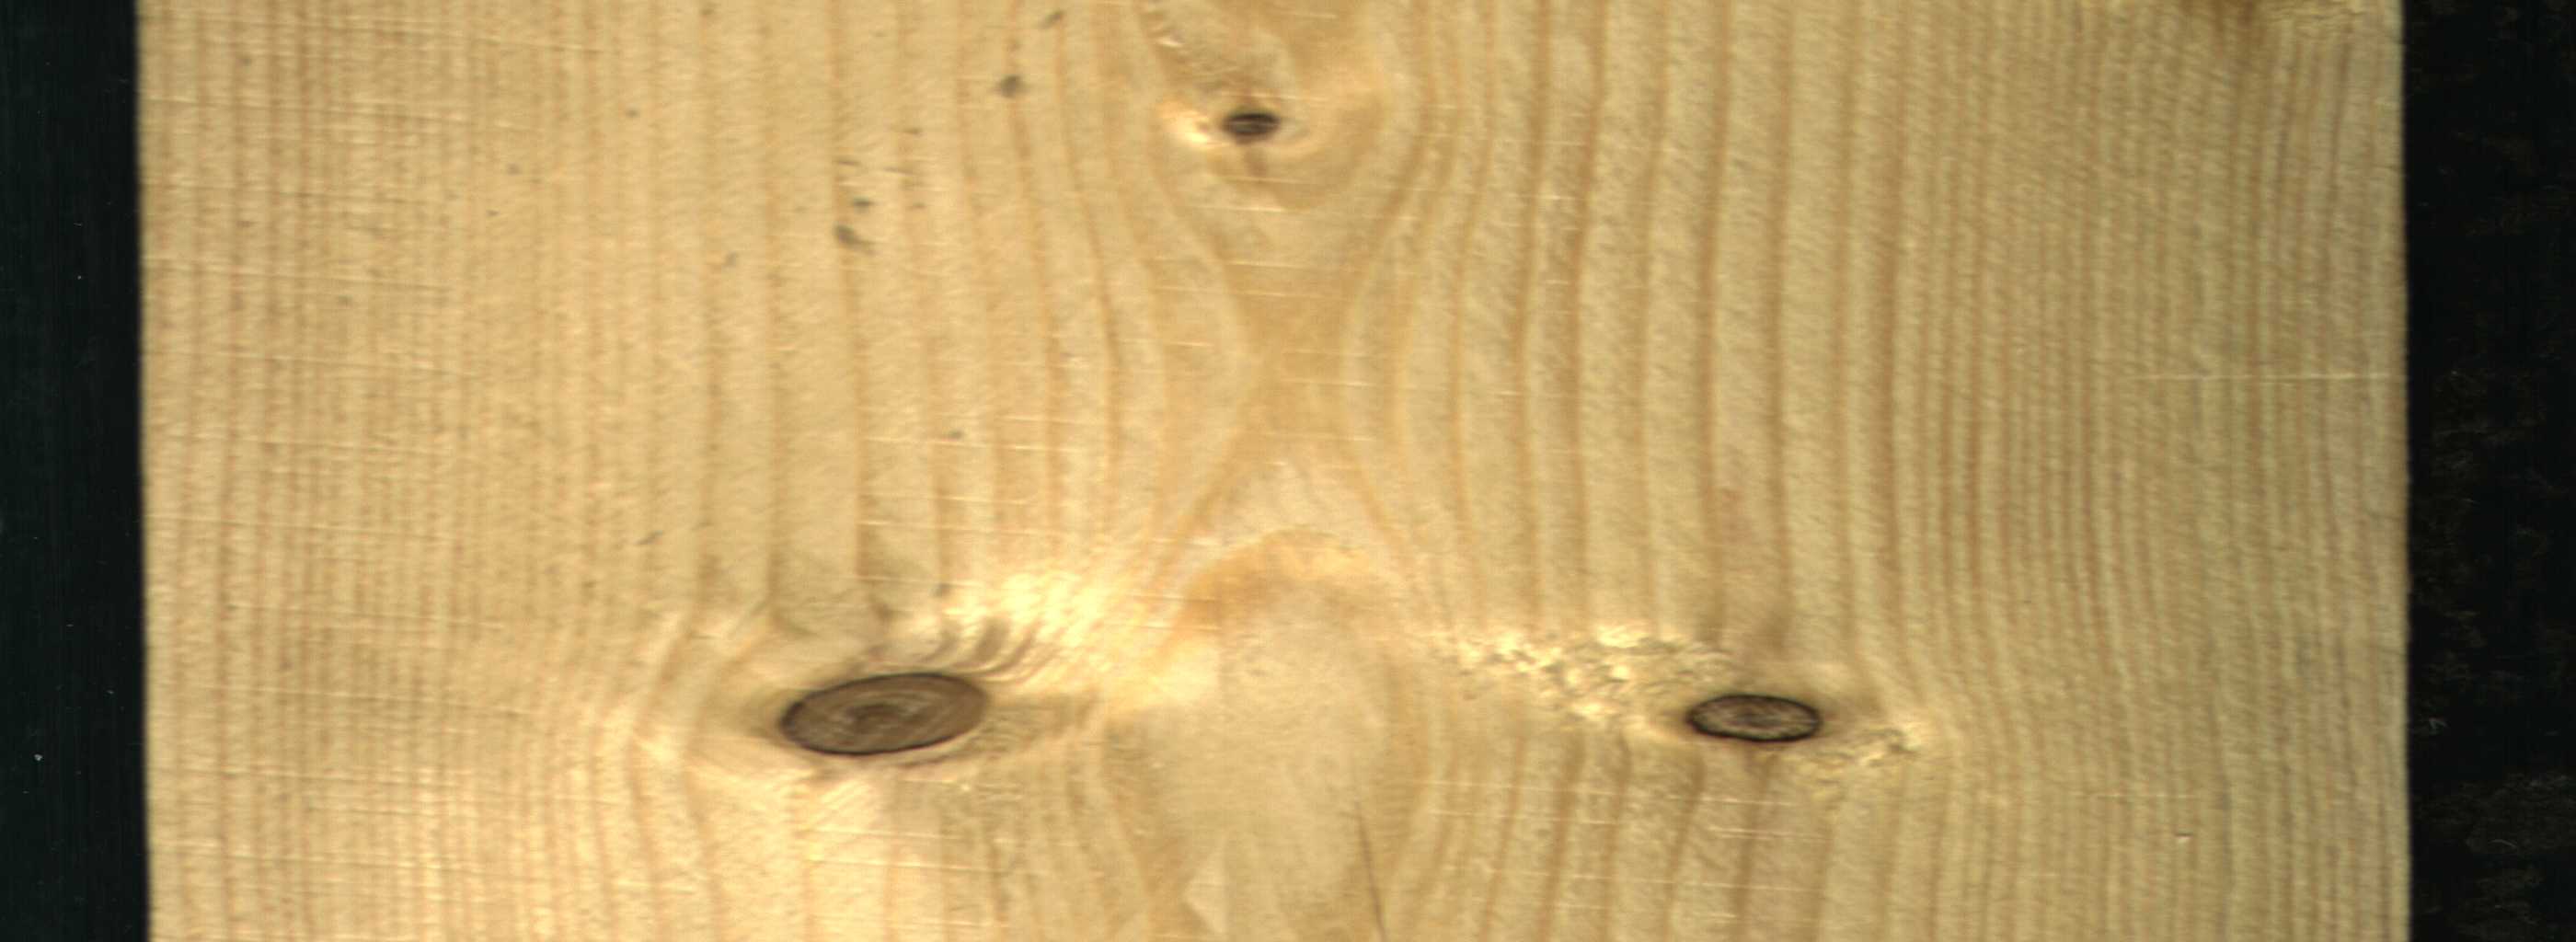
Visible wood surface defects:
Dead_Knot
Dead_Knot
Live_Knot